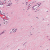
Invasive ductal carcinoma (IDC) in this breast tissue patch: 0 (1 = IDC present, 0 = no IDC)